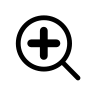
Cursor type: zoom_in
OS/theme: linux-bibata
Variant: black